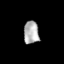
Tissue: skin
Cell type: Epithelial cells
Senescence score: 0.2247
Nuclear area (px): 339
Mean DAPI intensity: 177.767